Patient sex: M
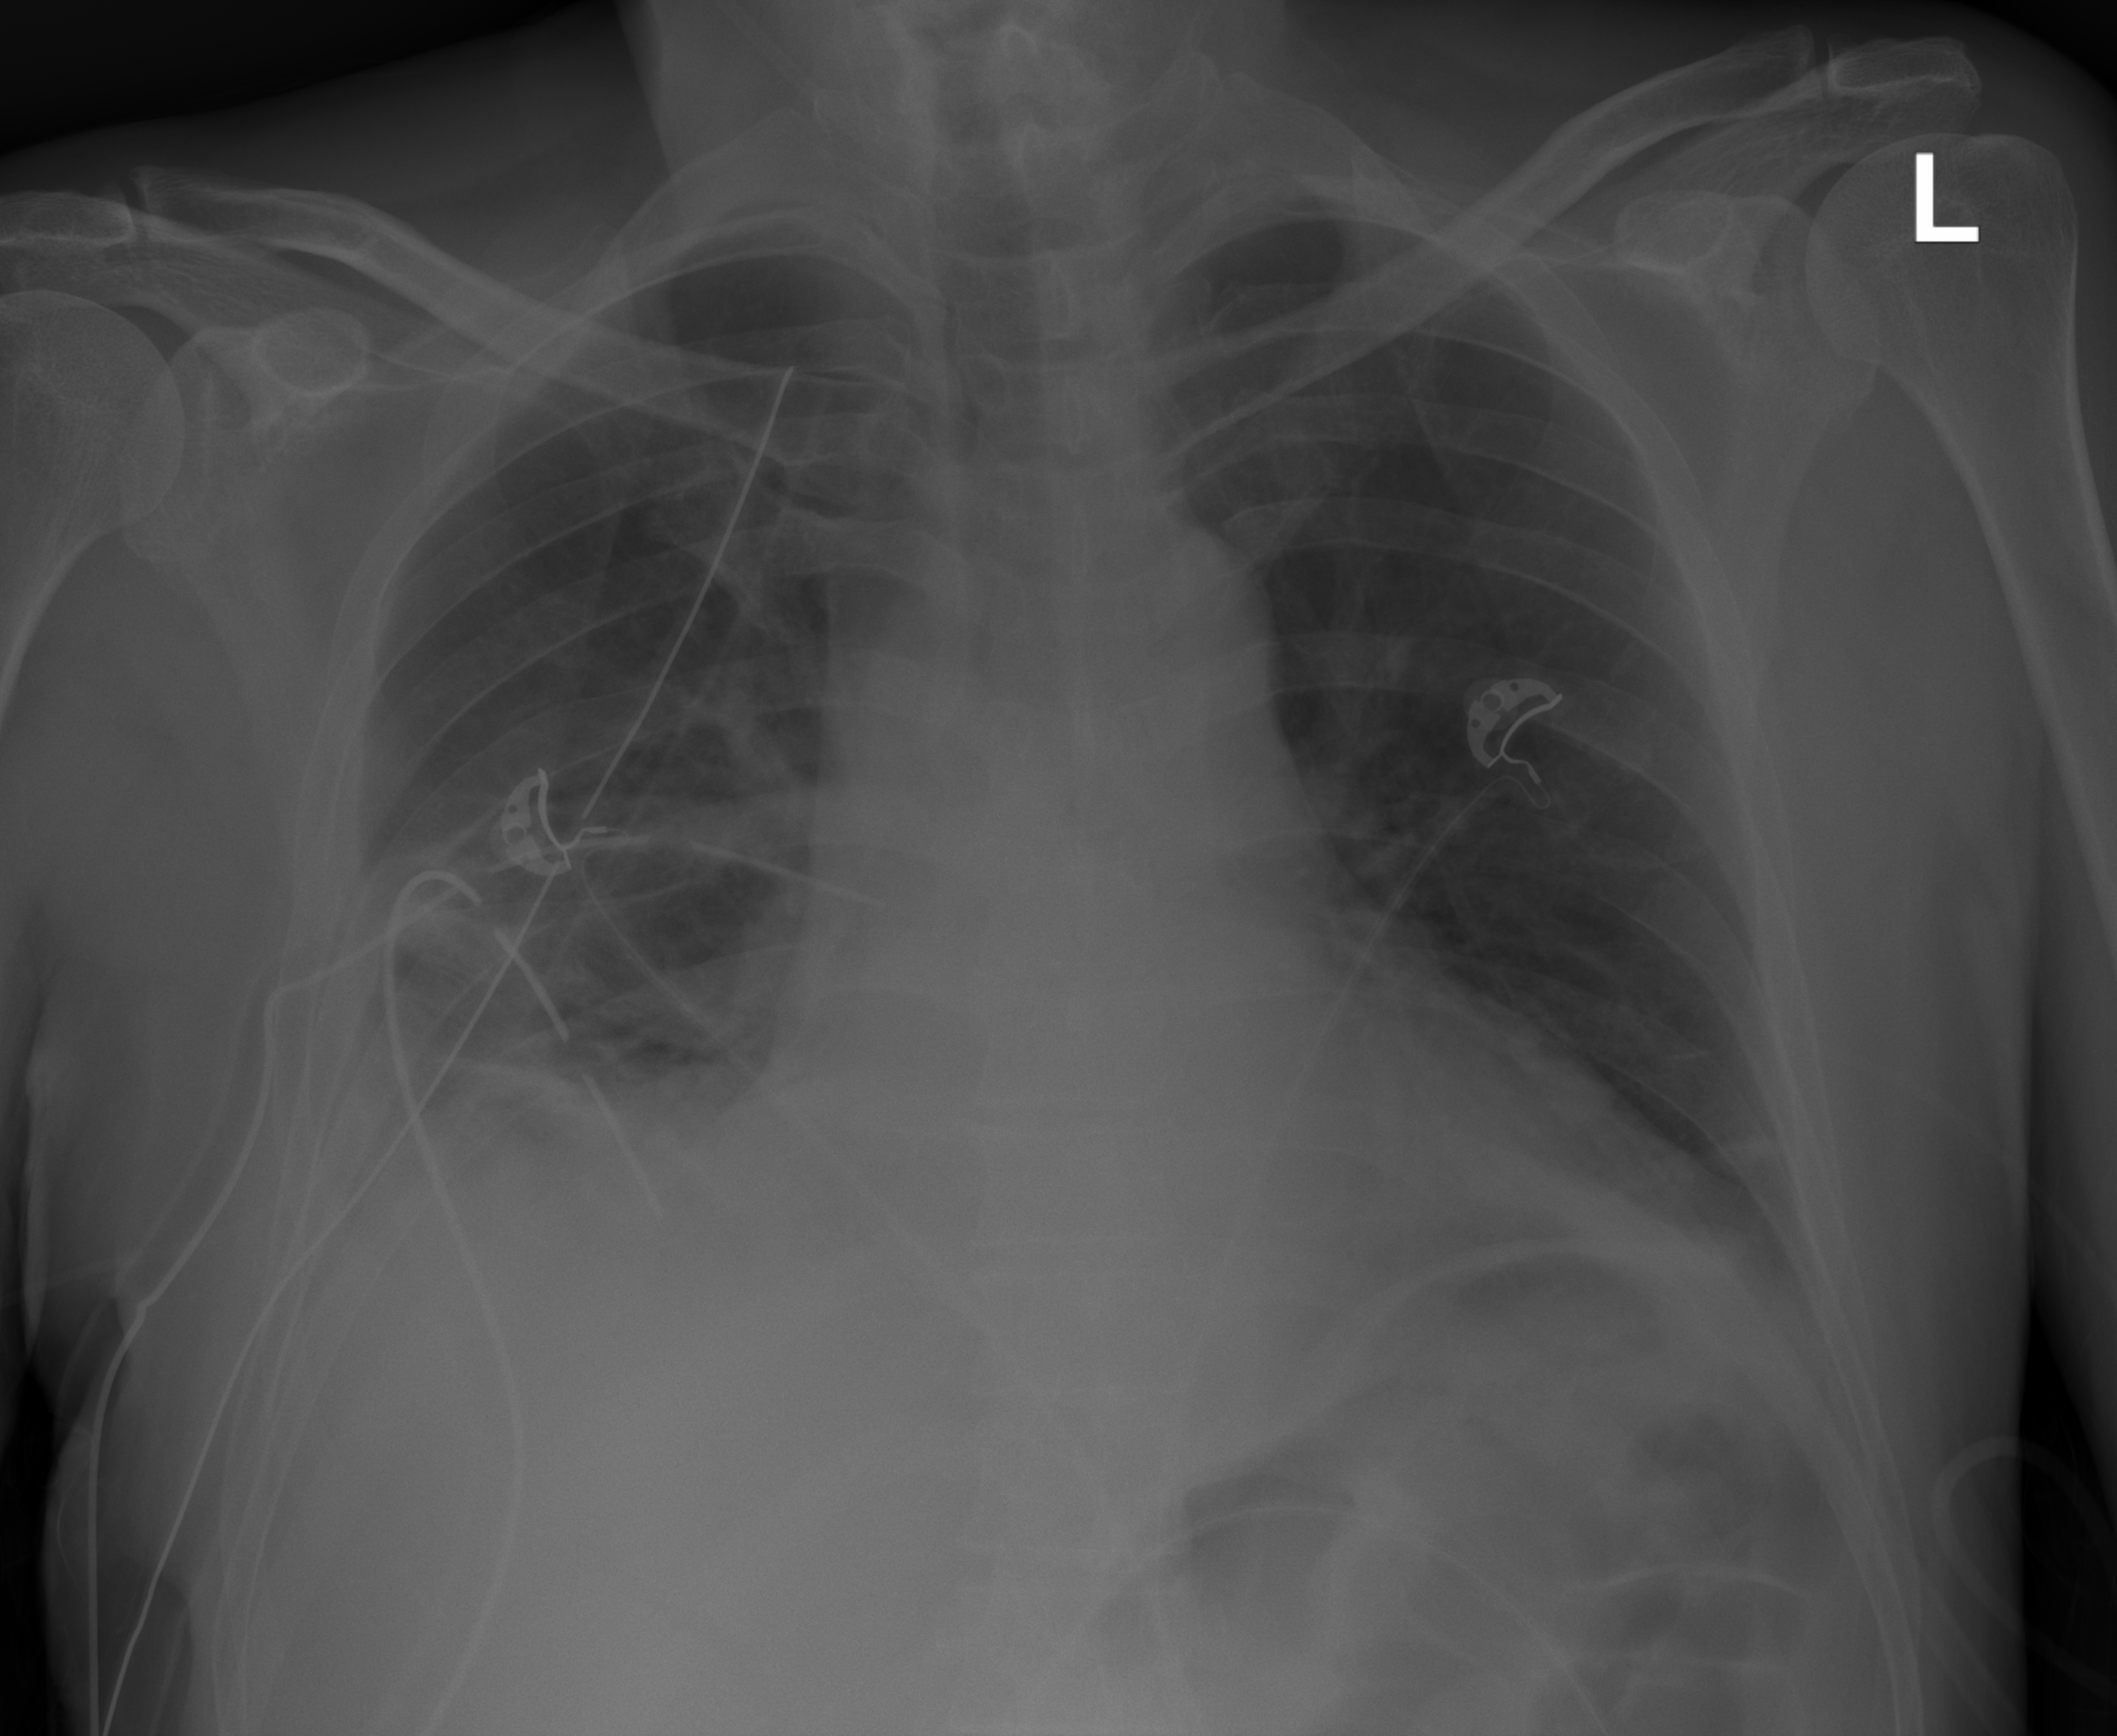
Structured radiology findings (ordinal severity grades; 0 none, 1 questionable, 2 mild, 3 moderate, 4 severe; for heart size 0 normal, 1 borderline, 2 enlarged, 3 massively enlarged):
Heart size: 1
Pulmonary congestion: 2
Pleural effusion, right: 2
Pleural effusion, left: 2
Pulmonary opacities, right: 0
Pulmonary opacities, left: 0
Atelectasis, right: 2
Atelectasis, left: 2